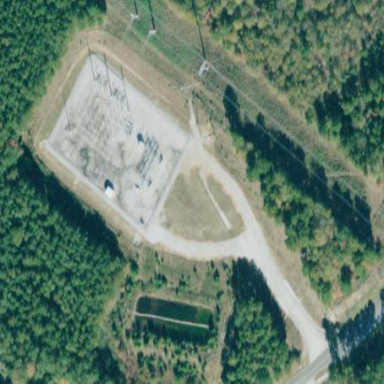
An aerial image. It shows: Distribution power substation secured by fence.